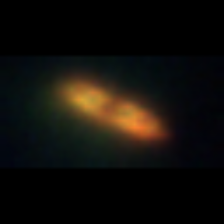
Taxon: Pennate
Group: Diatoms